Question: Iam having problems with displaying the chart values for a line graph in achartengine. I fetch the data for the lines in an array from the database. The line is plotted perfectly with each point showing. I use 'renderer.isDisplayChartValues();' to display values above the points. But the problem is only few values are displayed above the point whereas some have just the points with no values displayed.
heres my code:
'''
rendererA = new XYSeriesRenderer();
rendererA.setDisplayChartValues(true);
rendererA.isDisplayChartValues();
rendererA.setColor(Color.parseColor("#FFDC143C"));
rendererA.setPointStyle(PointStyle.CIRCLE);
rendererA.setFillPoints(true);
rRenderer.addSeriesRenderer(rendererA);
rendererB= new XYSeriesRenderer();
rendererB.setDisplayChartValues(true);
rendererB.setPointStyle(PointStyle.CIRCLE);
rendererB.setColor(Color.parseColor("#FF6B8E23"));
rendererB.setFillPoints(true);
rRenderer.addSeriesRenderer(rendererB);
'''
Here is a screenshot.
Any help is appreciated.
Thank you.

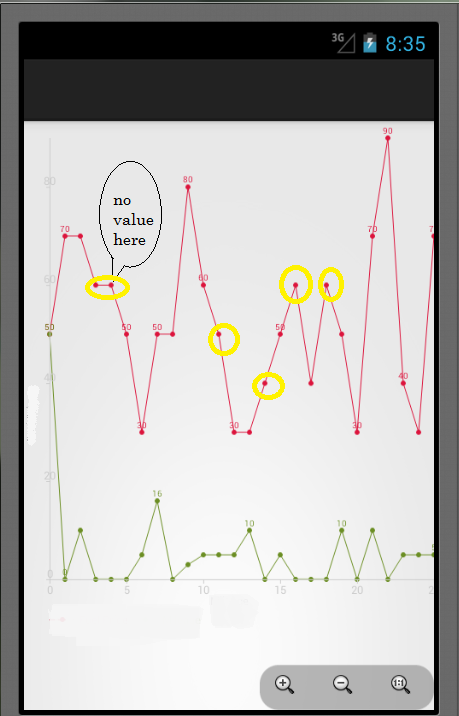
Answer: You can modify the minimum distance (in pixels) between chart values in order to get several of them displayed. For instance:
'''
renderer.setDisplayChartValuesDistance(50);
'''